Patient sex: M
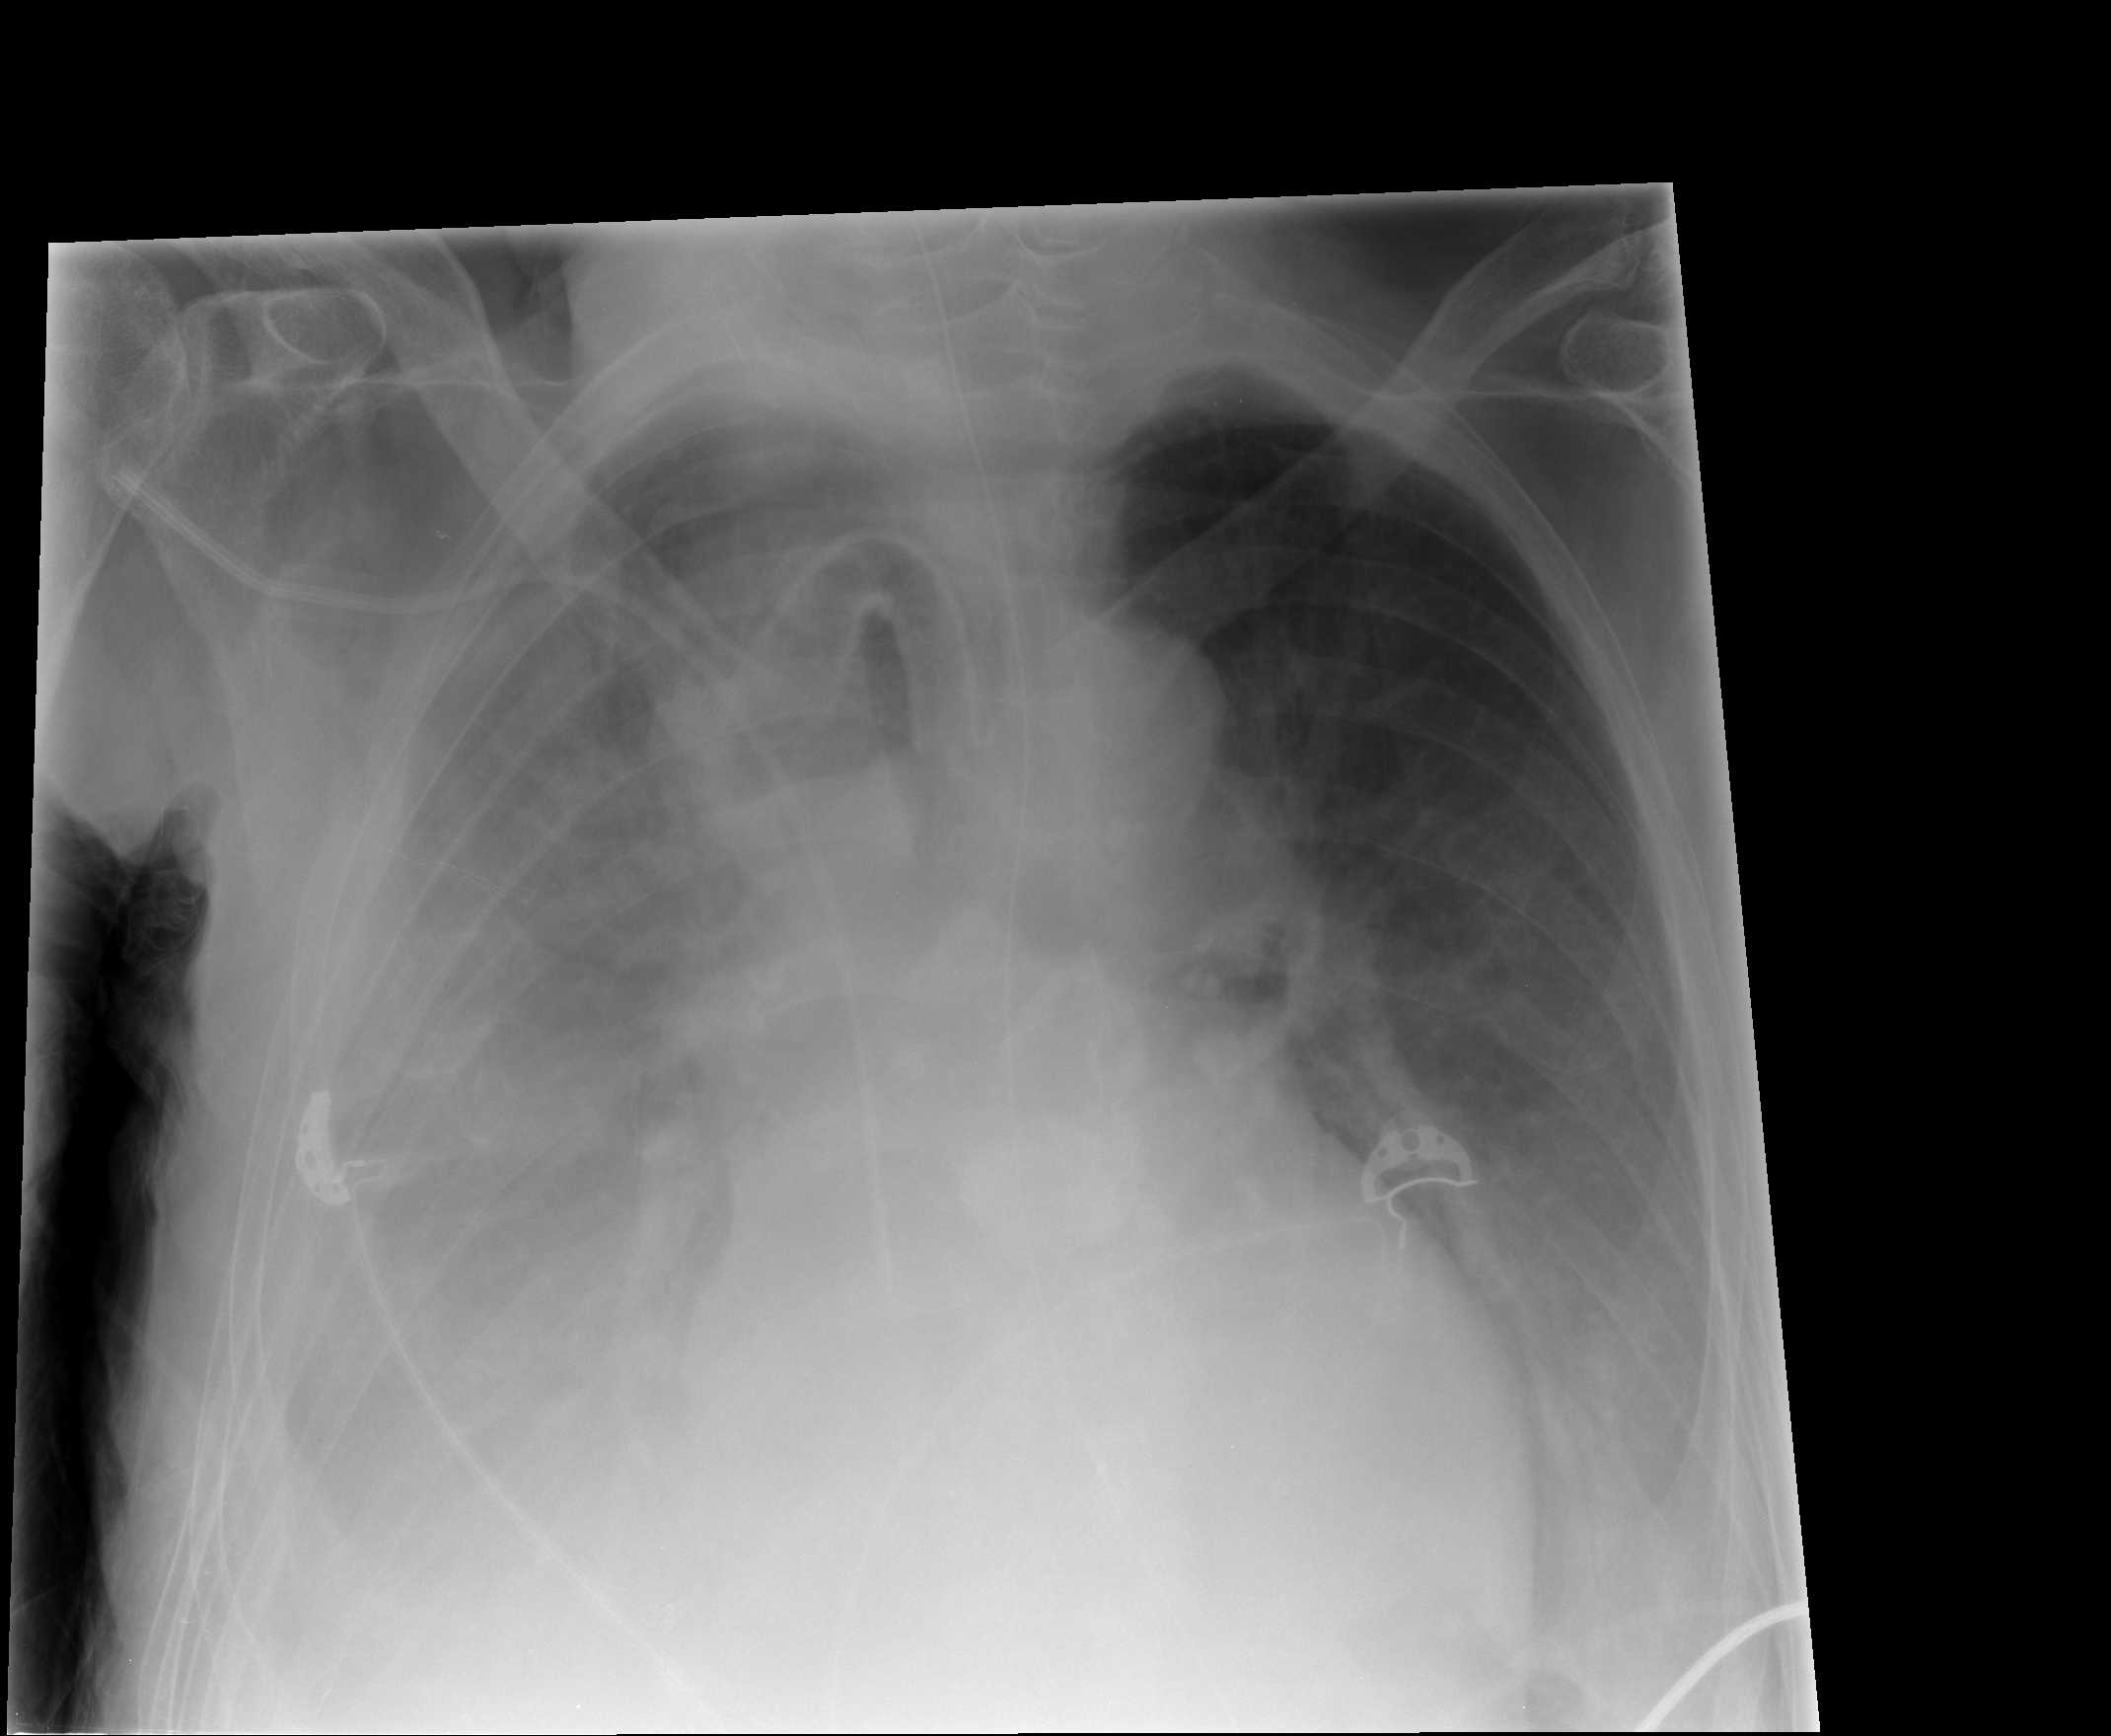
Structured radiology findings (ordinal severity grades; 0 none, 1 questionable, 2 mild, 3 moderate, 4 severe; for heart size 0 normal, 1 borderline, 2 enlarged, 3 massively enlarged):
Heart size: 0
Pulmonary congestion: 1
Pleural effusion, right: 3
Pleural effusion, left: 2
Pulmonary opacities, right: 1
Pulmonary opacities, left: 0
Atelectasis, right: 3
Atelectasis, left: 2